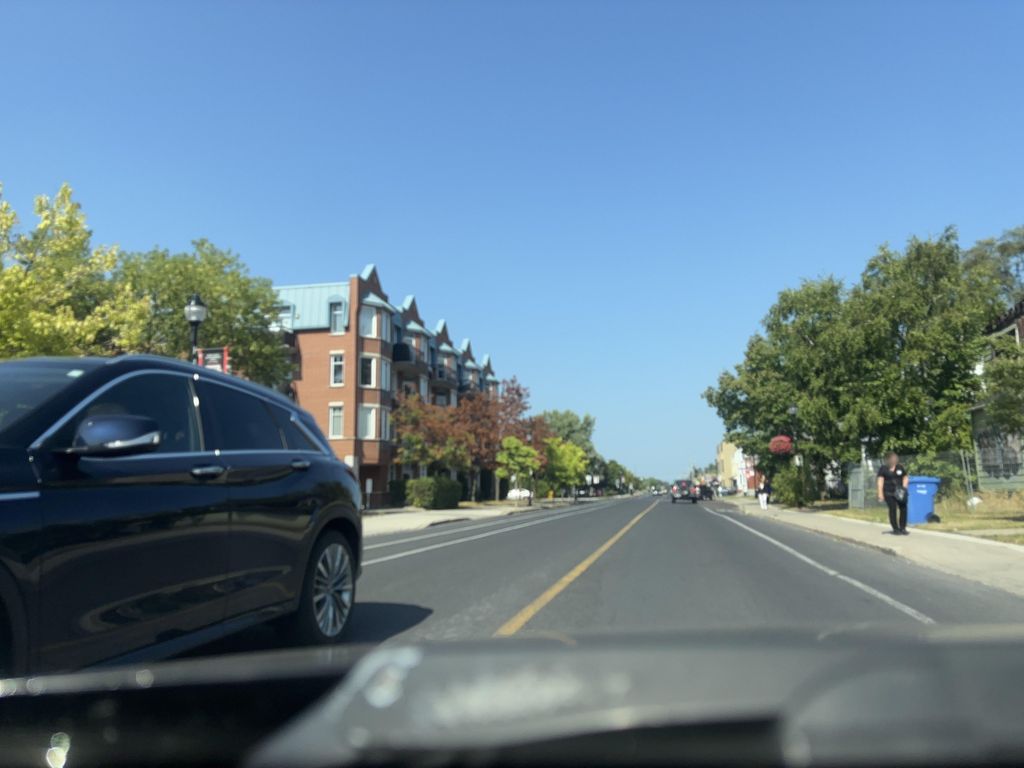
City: montreal